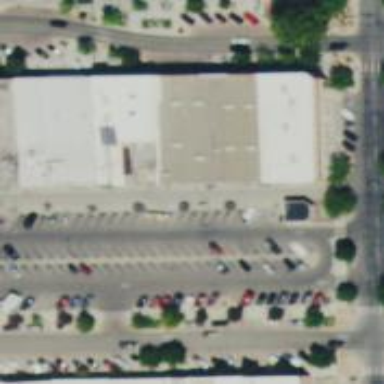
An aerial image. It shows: Parking space.